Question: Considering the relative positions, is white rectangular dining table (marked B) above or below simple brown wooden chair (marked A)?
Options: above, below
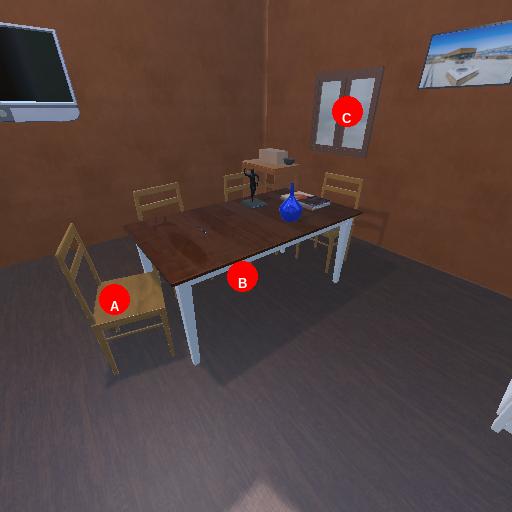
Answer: above